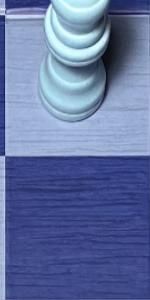
Label: Empty